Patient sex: M
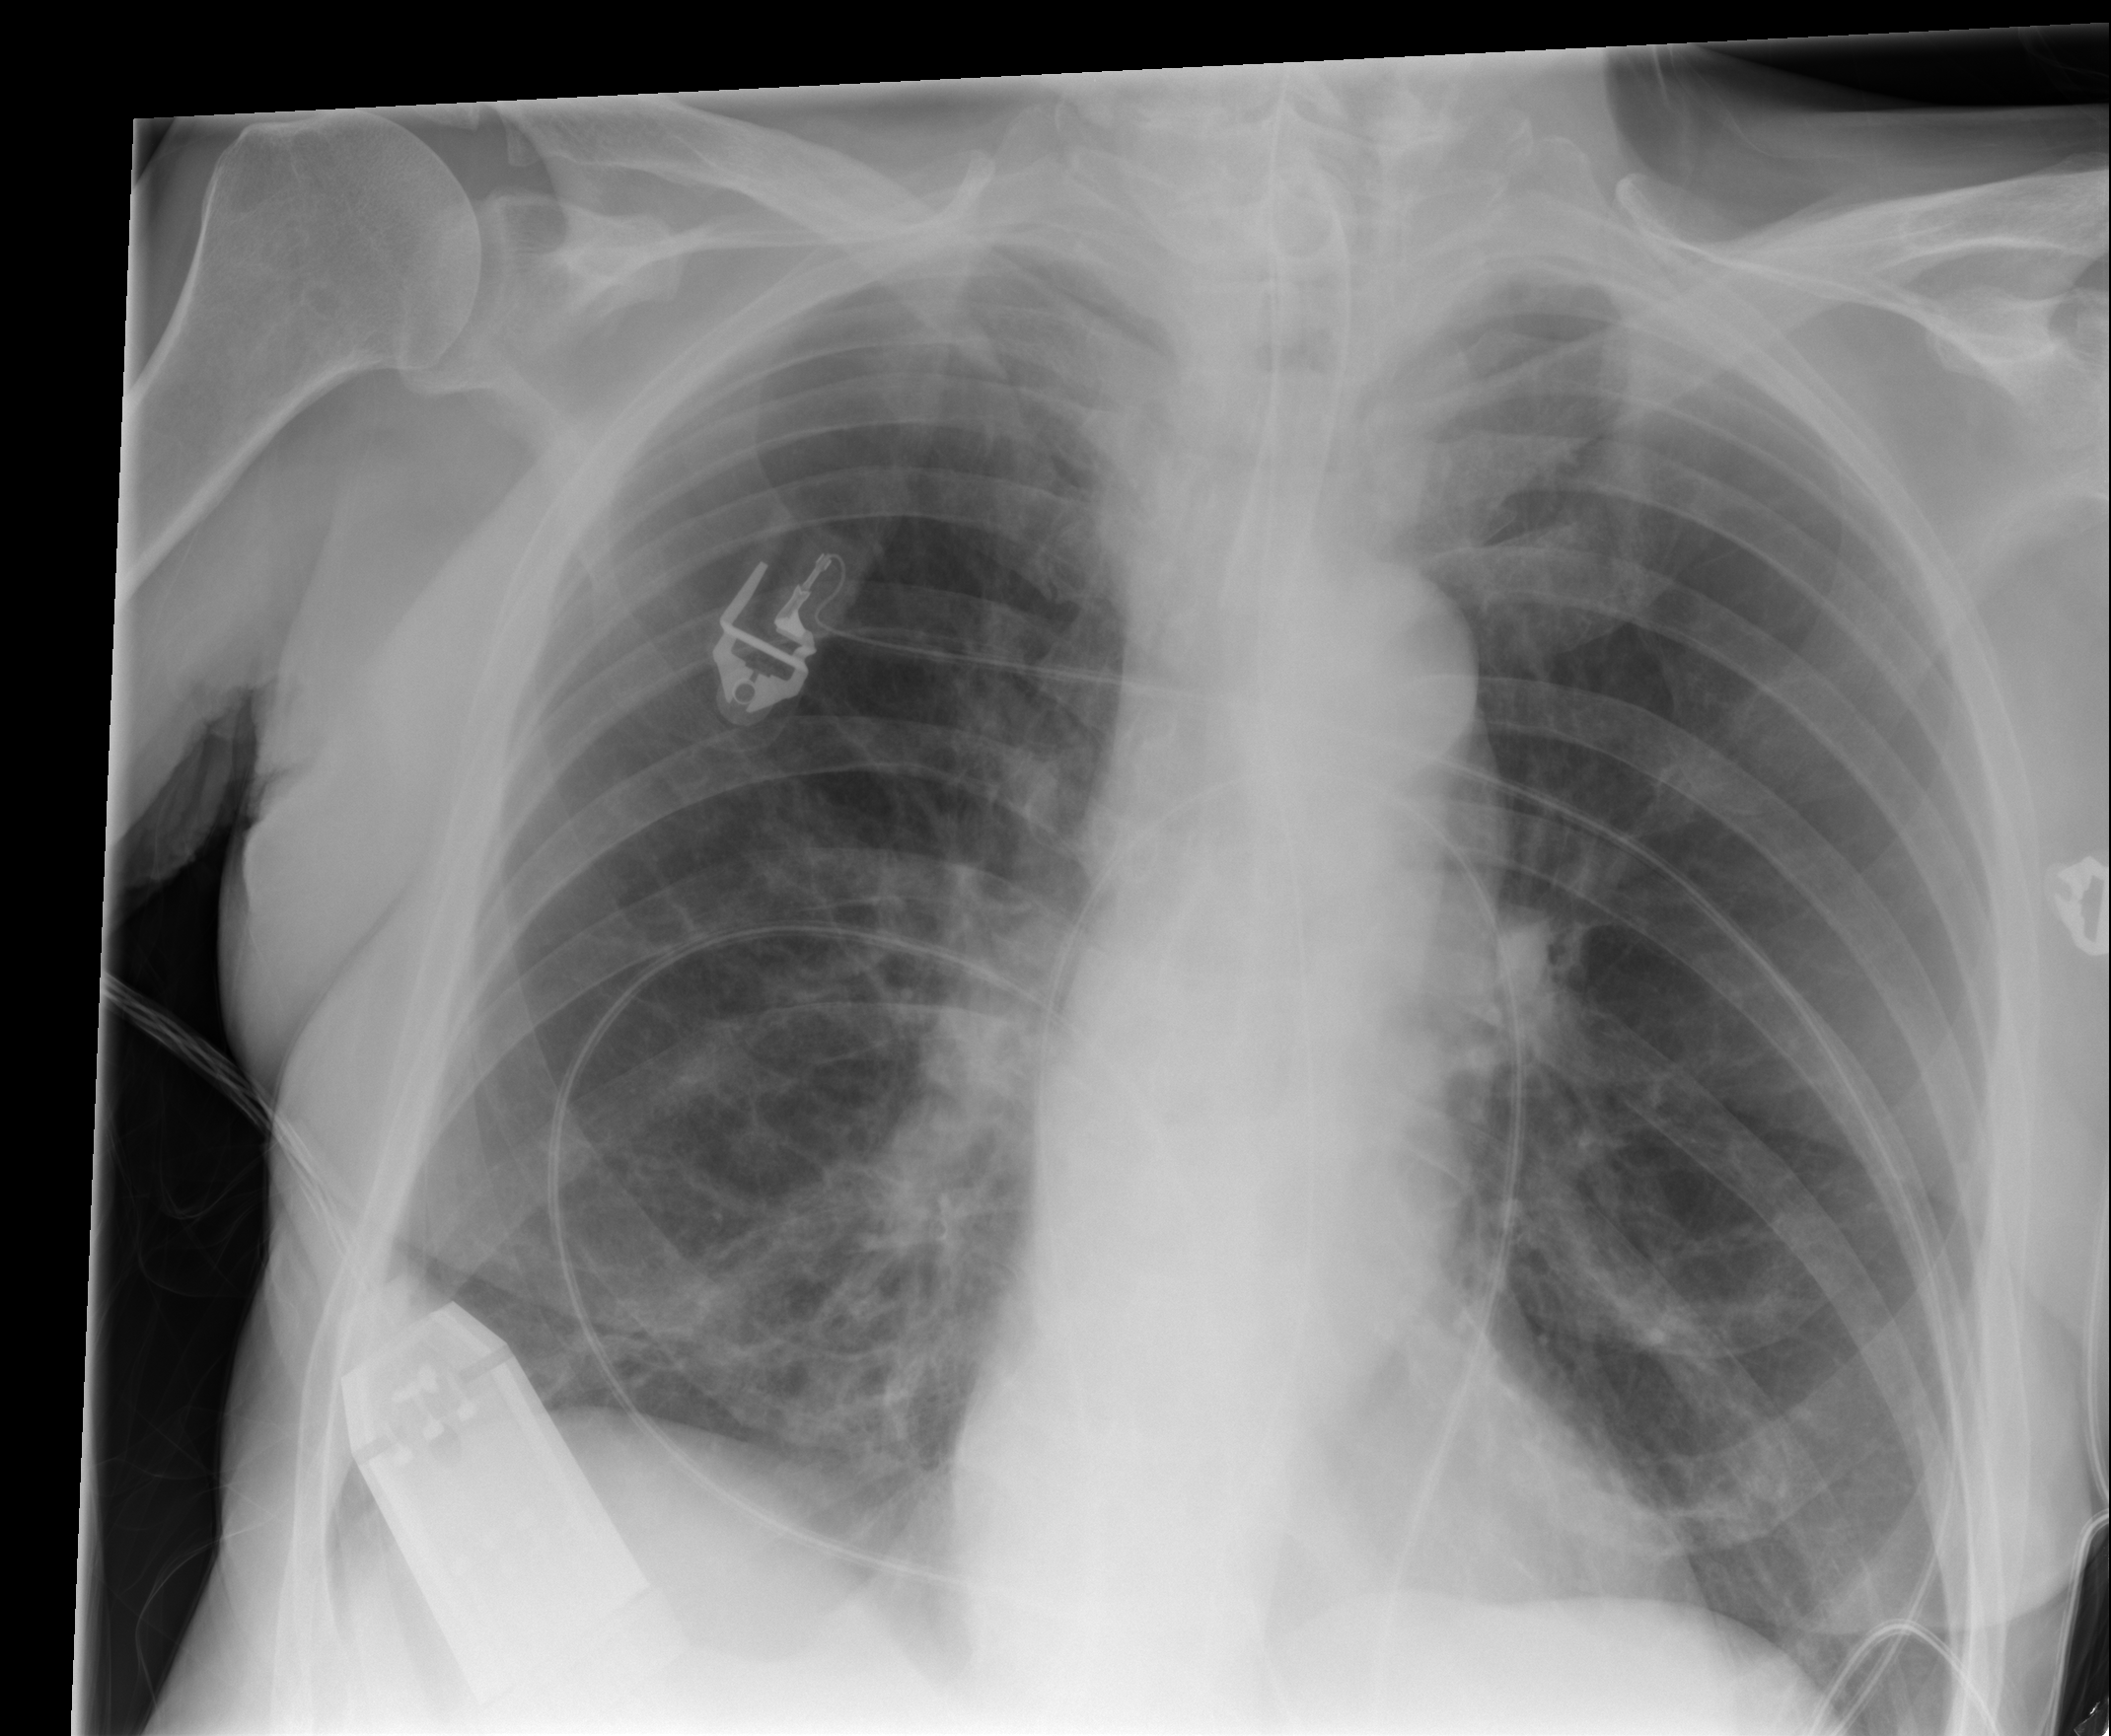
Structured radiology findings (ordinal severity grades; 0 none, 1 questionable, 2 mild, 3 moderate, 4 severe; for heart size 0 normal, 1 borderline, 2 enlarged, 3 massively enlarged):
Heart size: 0
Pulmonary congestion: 0
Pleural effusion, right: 0
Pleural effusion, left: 0
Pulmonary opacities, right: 2
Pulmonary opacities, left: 0
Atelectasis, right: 0
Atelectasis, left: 0